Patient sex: M
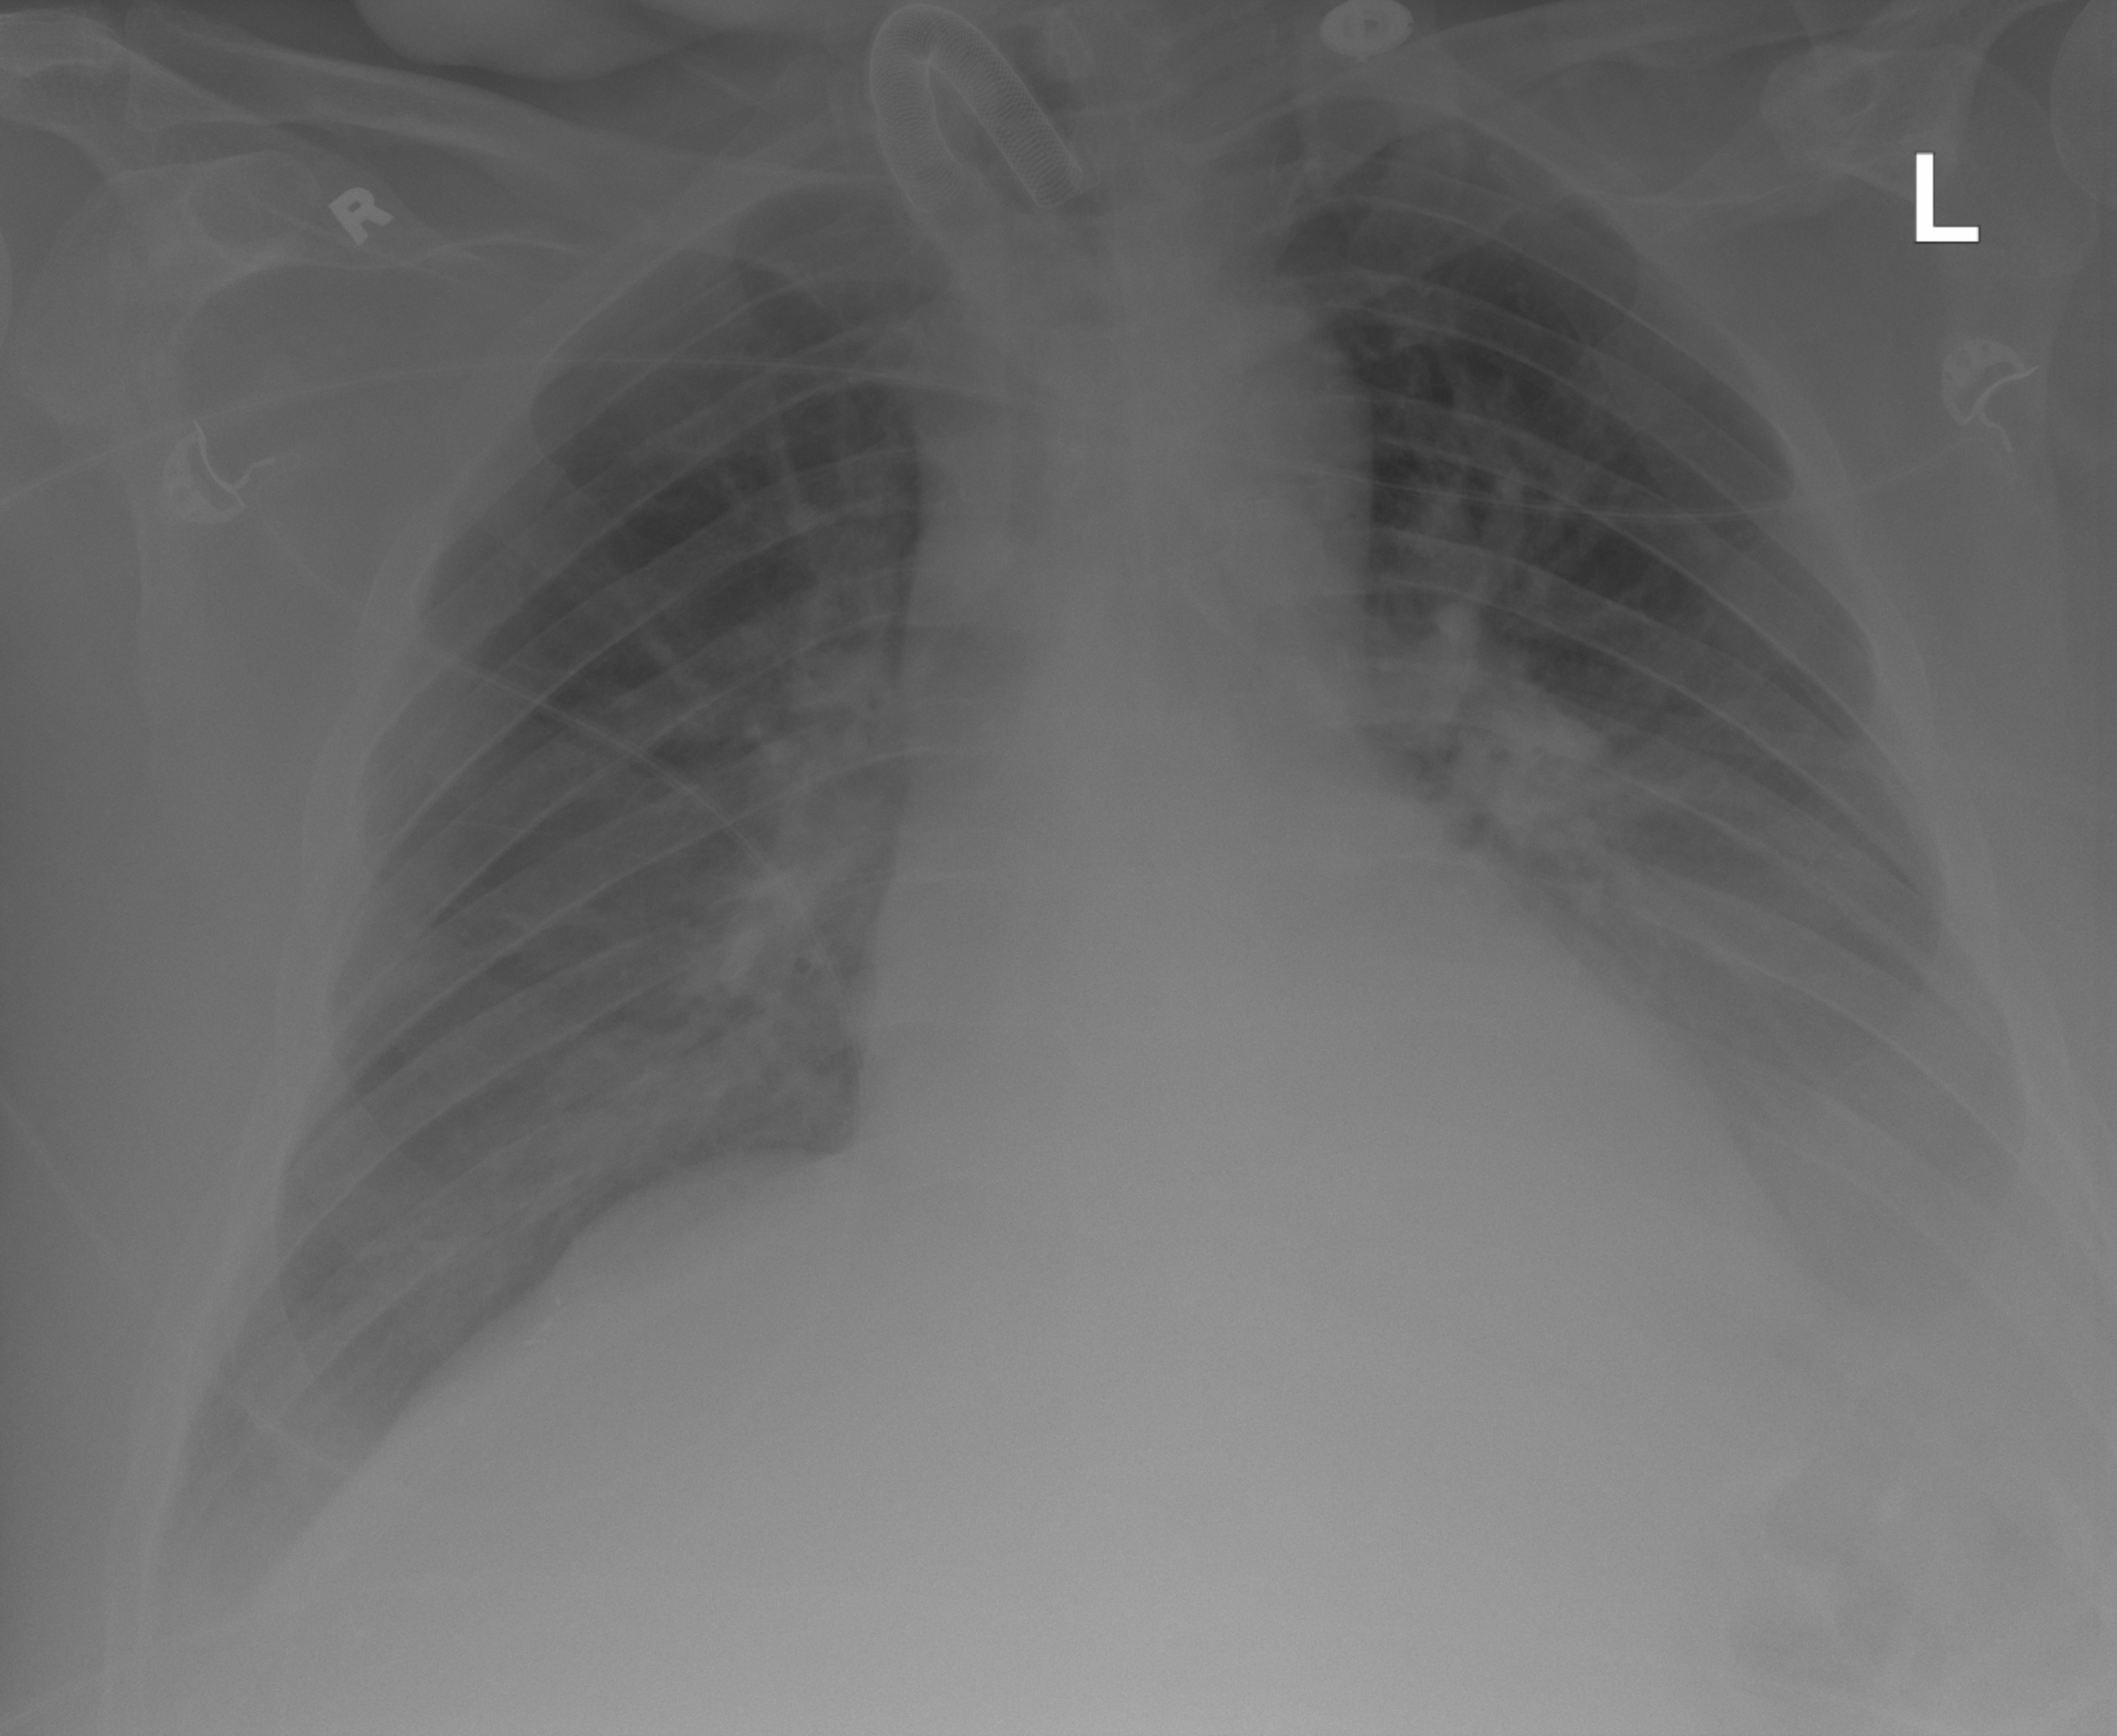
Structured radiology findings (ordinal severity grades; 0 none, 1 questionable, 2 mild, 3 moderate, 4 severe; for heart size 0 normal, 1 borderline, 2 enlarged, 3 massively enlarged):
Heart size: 2
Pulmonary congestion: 0
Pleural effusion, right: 2
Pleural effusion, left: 3
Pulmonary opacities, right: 0
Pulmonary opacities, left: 0
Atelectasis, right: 2
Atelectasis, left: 2